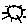
Label: sun